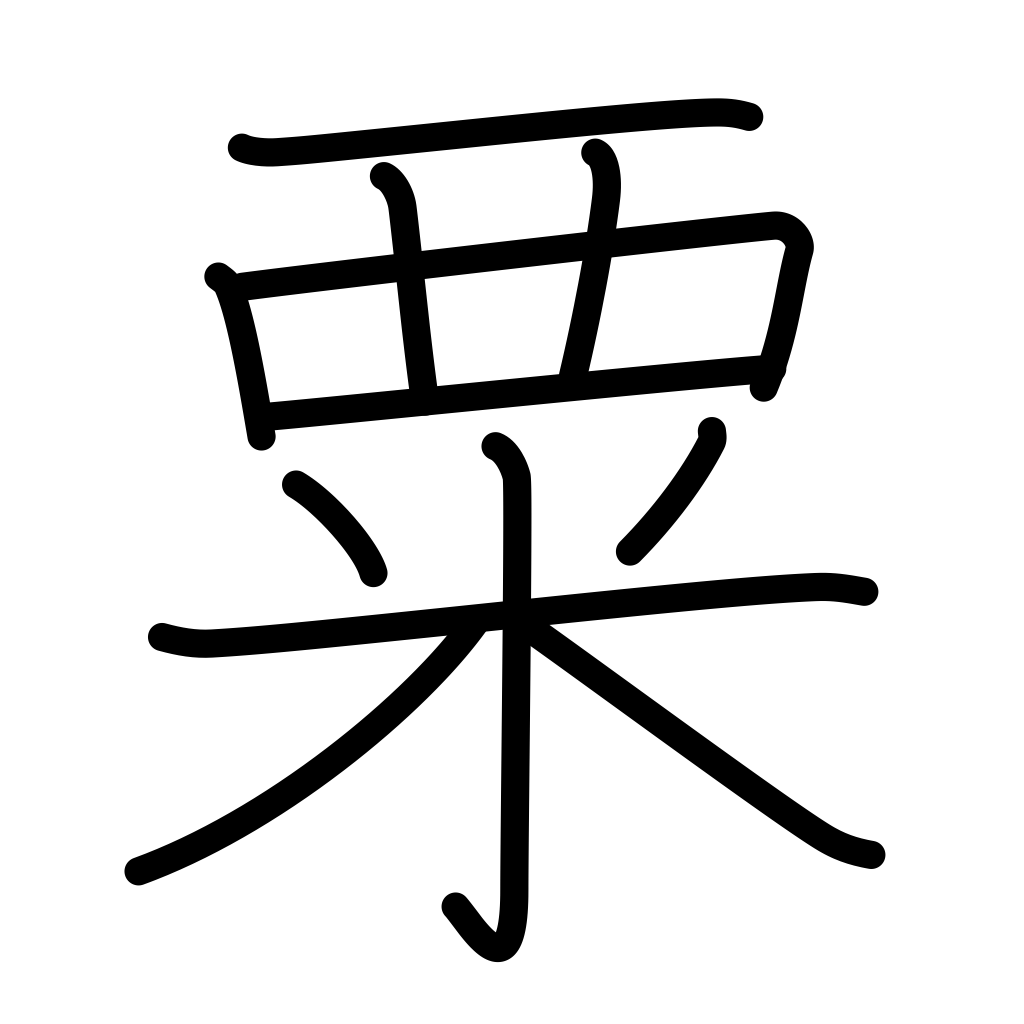
Meaning: millet